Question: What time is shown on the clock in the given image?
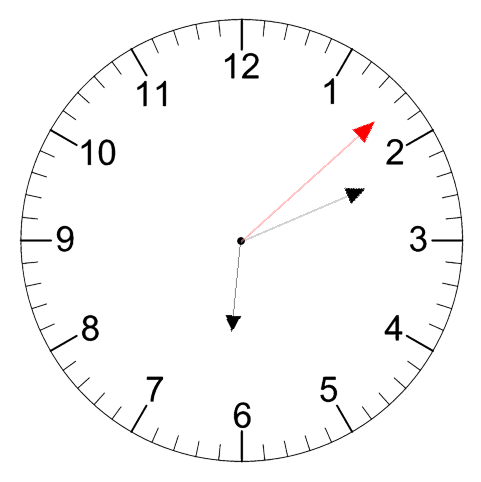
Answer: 06:11:08